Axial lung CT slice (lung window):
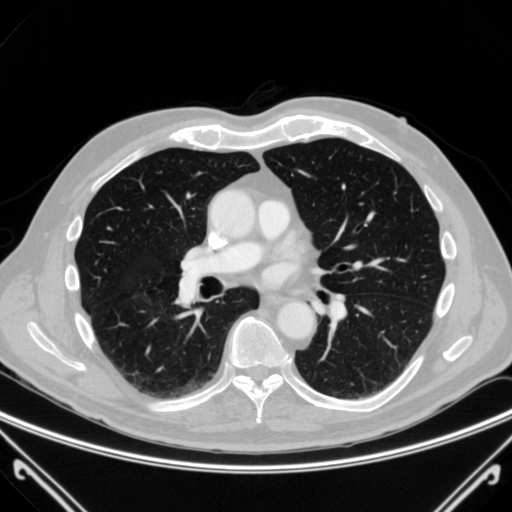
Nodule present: no